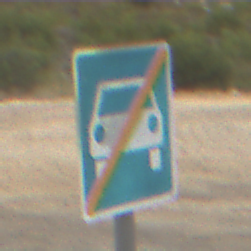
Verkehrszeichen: EndeKraftfahrstrasse
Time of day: Midday
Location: Outdoor (Nature)
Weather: Overcast
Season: NotSpecified
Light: Natural